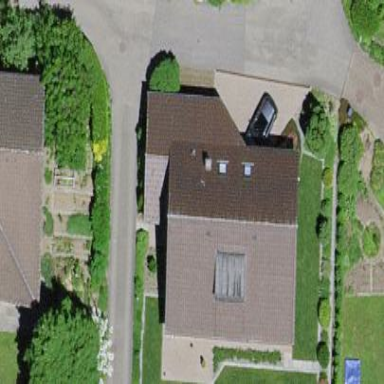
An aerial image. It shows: Residential building.